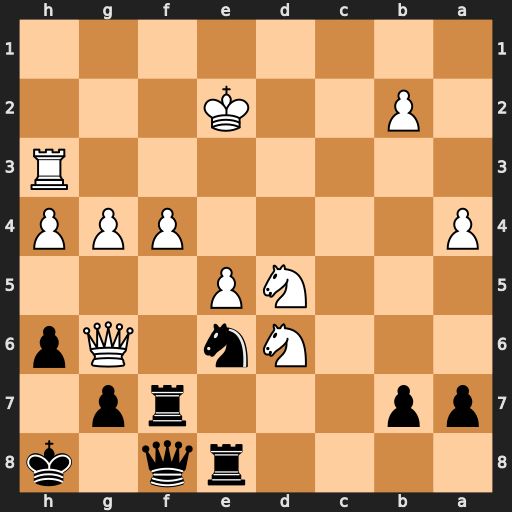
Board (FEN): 4rq1k/pp3rp1/3Nn1Qp/3NP3/P4PPP/7R/1P2K3/8
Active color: b
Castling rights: -
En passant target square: -
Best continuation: Nxf4+ Nxf4 Rxe5+ Re3 Rxe3+